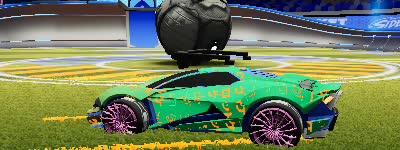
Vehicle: werewolf